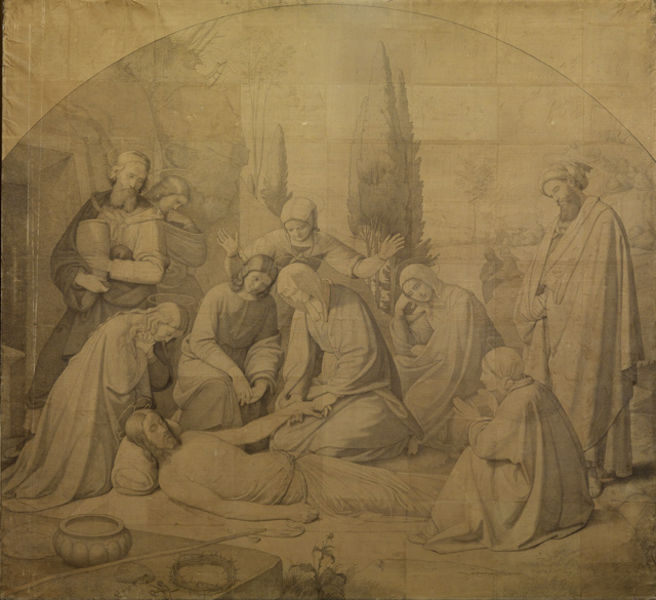
Titel: Beweinung Christi
Künstler: Friedrich Overbeck
Standort: Karlsruhe
Institution: Staatliche Kunsthalle Karlsruhe
Schlagwörter: baum, berg, felsen, gemälde, gruppe, hand, himmel, mann, nackt, schatten, umhang, weiß, bäume, frauen, gelb, landschaft, menschen, ocker, sitzen, ausschnitt, blume, braun, frau, haar, hell, licht, männer, schwarz, skizze, tisch, tür, zeichnung, blüte, dach, gebäude, haus, park, tuch, beige, haube, leute, alt, bart, arm, arme, bibel, blass, falten, halten, johannes, lang, leiche, mensch, schale, schüssel, stehen, stein, tod, tot, toter, tragen, trauer, bildnis, hände, öl, erde, hügel, pappel, pappeln, boden, gewand, haare, kelch, mantel, stoff, tücher, gewänder, mutter, personen, pflanze, höhle, krone, locken, renaissance, traurig, oval, stock, kanne, krug, vase, zypressen, topf, magd, papier, liegen, düster, bogen, stab, trocken, berge, fels, grafik, graphik, vergilbt, grisaille, sepia, figuren, rundbogen, kissen, wein, weib, weiber, kopftuch, lesen, wandmalerei, deutsch, faltenwurf, knie, liegend, nazarener, tor, waschen, fussboden, eingang, gefäß, gewölbe, krank, zypresse, weinen, fus, druck, schwarz weiss, holzstich, radierung, knien, mäntel, bleistift, friedhof, arzt, beten, gebet, salbung, entwurf, kranz, halbkreis, rolle, karton, pergament, wanne, besorgt, verzweiflung, heiligenschein, beerdigung, begräbnis, gruft, leintuch, nimbus, gestorben, christus, grab, jesus, jesus christus, kreuzabnahme, kreuzigung, leichentuch, leichnam, ostern, pieta, sterben, kranker, hilfe, krankheit, leiden, flehen, kniend, grotte, landscahft, verdorrt, erscheinung, umhänge, fleckig, heilige, pinie, fresko, schüsseln, jünger, heilig, maria, madonna, magdalena, gefäße, heilung, verletzung, betend, beweinung, israel, jerusalem, leichnahm, leigen, maria magdalena, salbgefäß, trauern, turban, petrus, tiegel, sakral, christentum, dornenkrone, grablegung, auferstehung, tränen, marien, kaputze, christi, josef, klagen, sorgen, ölung, erlöser, weinend, riss, balsamieren, salbe, salben, sterbend, waschung, zeichung, vorzeichnung, ziegelstein, halbbogen, lunette, glass, vorstudie, grablege, staffelung, zedern, juden, nikodemus, apostel, männe, lazarus, passion, mine, muttergottes, verblasst, christud, schristus, passion christi, messias, chrsitus, paulus, gottessohn, josef von arimathea, puls, jammer, sohn gottes, christkind, kein bild, beweinung christi, trockenheit, jseus, balsam, davinci, son, hoffen, einbalsamierung, 19. jahrhundert, e, salbtopf, angelo, hand#, südalpin, am grab, ostermonatg, beweinungt, lamento, leiegend, raffaeliten, josef von arimatäa, christntum, grablee, leichman, christkönig, bo0gen, sorgen fuer, mitgefuehl, heilland, erretter, jesus von nazaret, grabl, balssamieren